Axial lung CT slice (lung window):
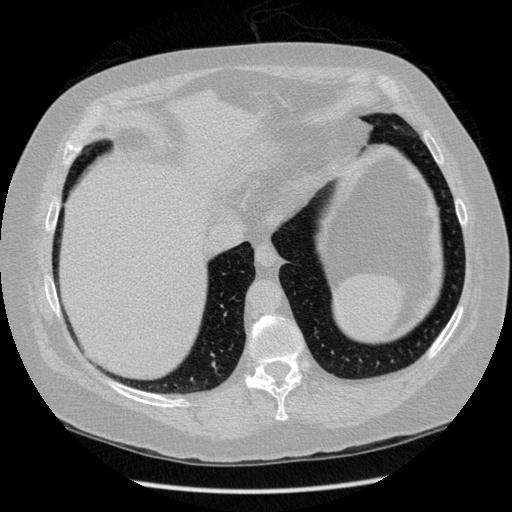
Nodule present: no